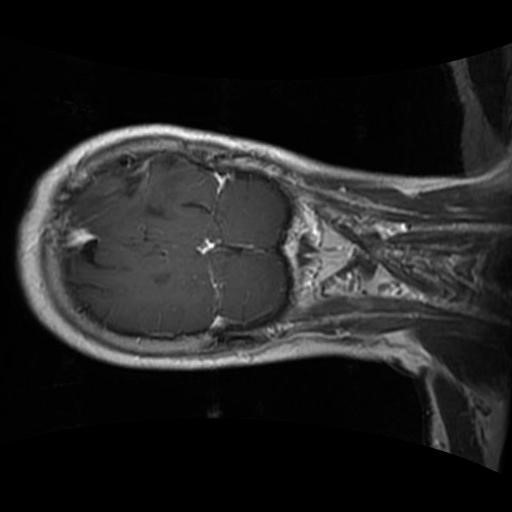
Label: brain_glioma